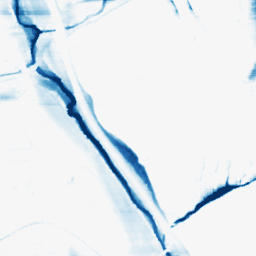
Category: morphological
Decomposition family: morphological_rect
Decomposition parameters: operation: closing
width: 50
height: 5
Upsampling method: cubic_mitchell
Upsampling parameters: scale: 4
Upsampling scale: 4